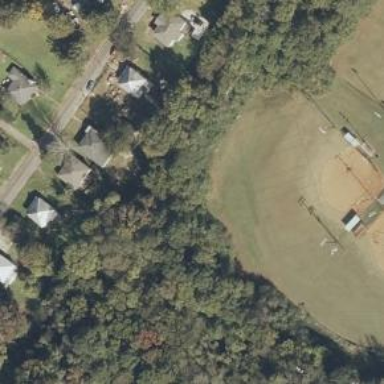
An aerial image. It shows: Softball pitch for leisure land activities.